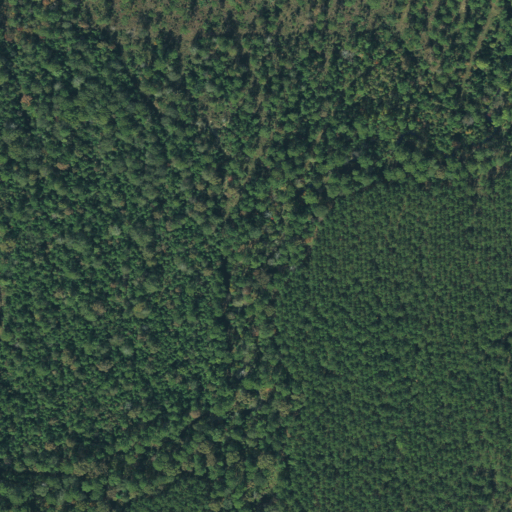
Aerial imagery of valley in Texas named Clay Gully containing woody wetlands, mixed forest, evergreen forest, and pasture